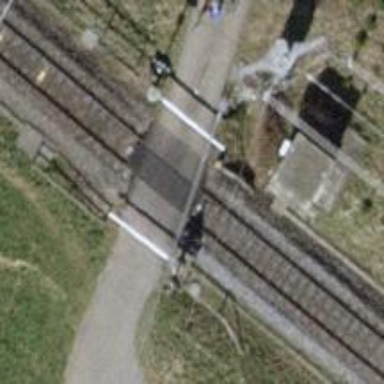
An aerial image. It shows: Railway level crossing.